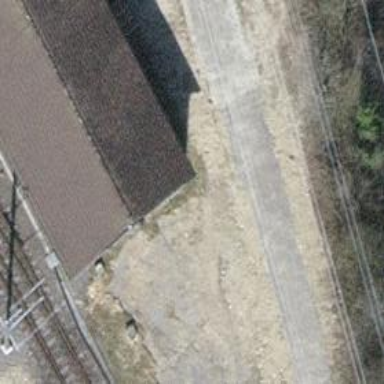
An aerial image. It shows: Railway buffer stop.